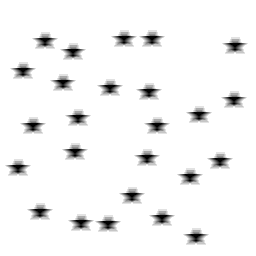
Squares: 0
Triangles: 0
Stars: 25
Total shapes: 25